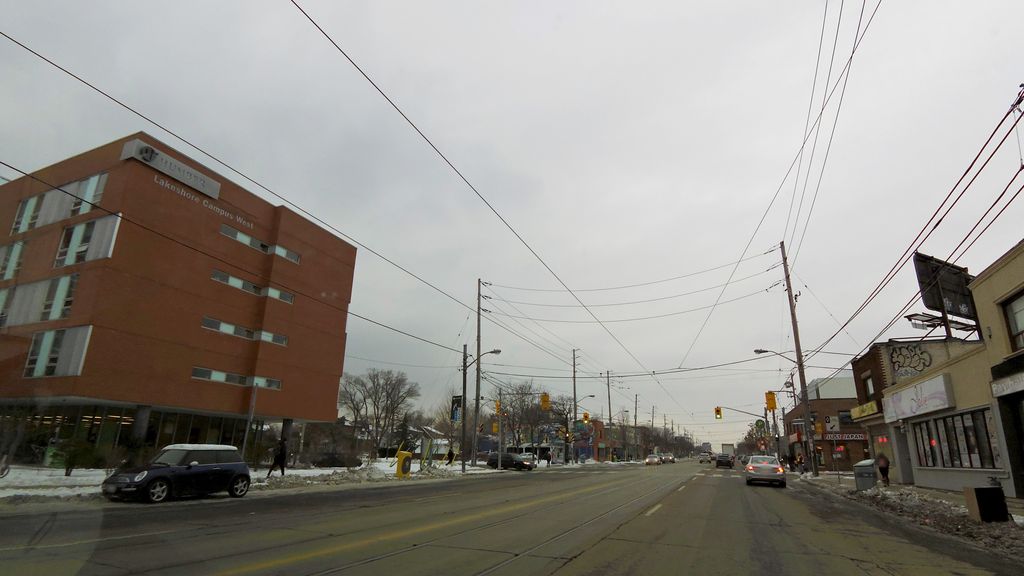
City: toronto